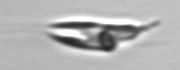
Label: Chrysochromulina_lanceolata